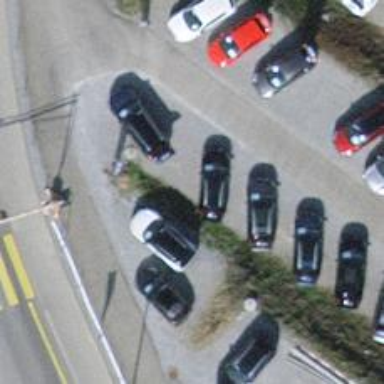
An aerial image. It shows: Bicycle parking area with stands.